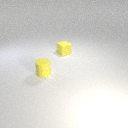
small yellow rubber cylinder in front of small yellow rubber cube